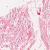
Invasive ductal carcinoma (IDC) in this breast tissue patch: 0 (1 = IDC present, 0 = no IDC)